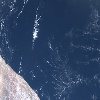
Label: water